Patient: sex F, age 58
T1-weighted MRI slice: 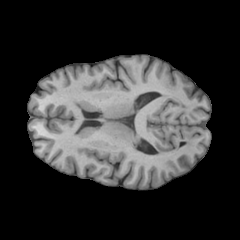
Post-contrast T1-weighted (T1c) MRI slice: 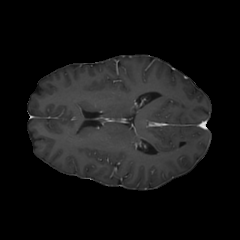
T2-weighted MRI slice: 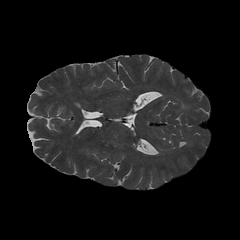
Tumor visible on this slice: no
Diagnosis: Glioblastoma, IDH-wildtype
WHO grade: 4